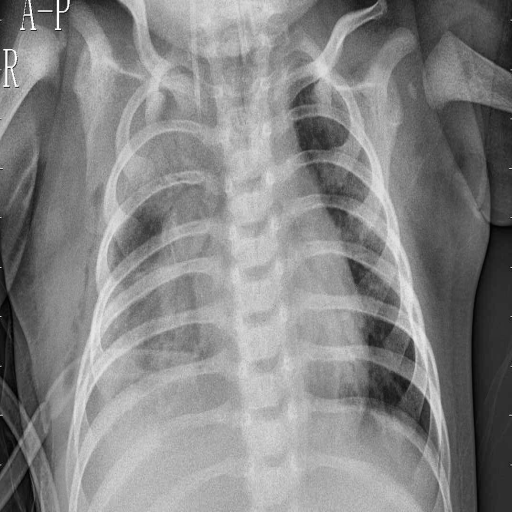
Finding: PNEUMONIA